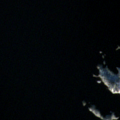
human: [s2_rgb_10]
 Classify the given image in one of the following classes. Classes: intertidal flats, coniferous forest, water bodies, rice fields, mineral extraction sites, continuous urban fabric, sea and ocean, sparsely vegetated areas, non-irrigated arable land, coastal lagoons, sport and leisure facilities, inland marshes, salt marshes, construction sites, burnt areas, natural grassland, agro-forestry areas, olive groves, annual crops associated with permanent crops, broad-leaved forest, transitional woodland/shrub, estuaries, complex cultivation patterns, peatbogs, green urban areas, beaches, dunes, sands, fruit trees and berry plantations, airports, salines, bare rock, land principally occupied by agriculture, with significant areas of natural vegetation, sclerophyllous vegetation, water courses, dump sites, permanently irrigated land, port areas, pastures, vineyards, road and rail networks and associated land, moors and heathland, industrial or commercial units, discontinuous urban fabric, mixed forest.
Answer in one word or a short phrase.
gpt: coniferous forest, water bodies